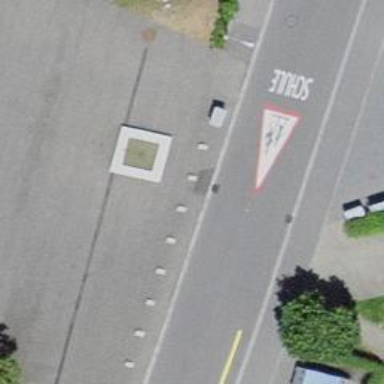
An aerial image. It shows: Bollard made of concrete.